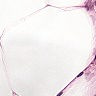
Metastatic tissue present: no